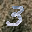
Label: 3